Pattern: CorrectExpo
Description: Correct the exposure of an image.
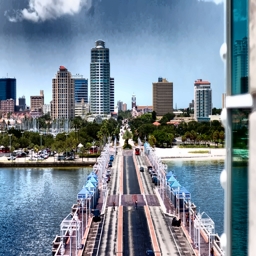